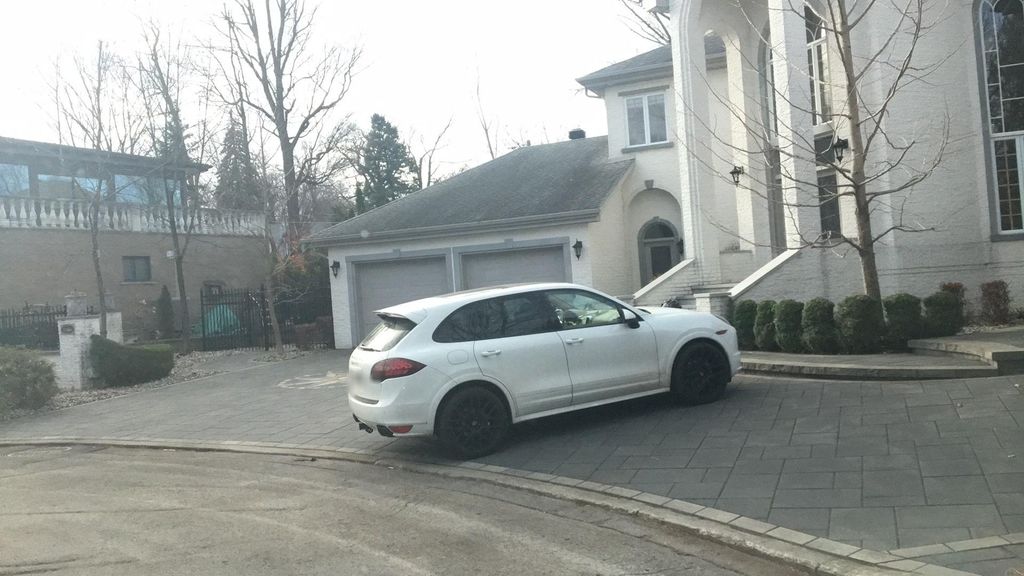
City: montreal